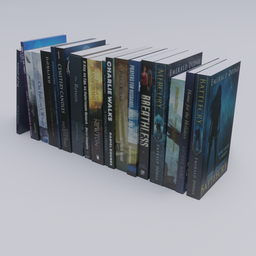
Label: tools